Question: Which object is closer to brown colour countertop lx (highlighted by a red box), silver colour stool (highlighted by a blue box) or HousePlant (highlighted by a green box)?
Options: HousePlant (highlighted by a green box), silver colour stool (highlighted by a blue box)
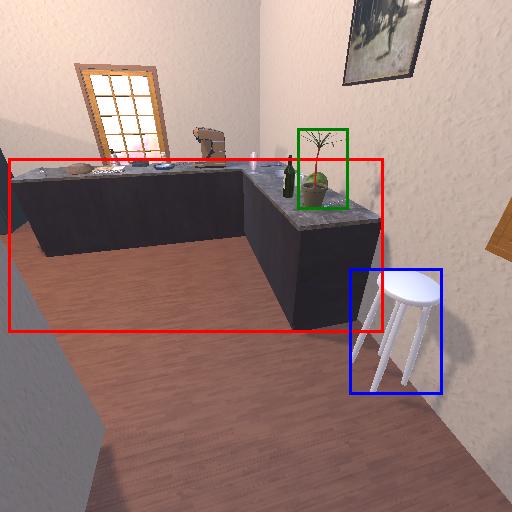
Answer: HousePlant (highlighted by a green box)